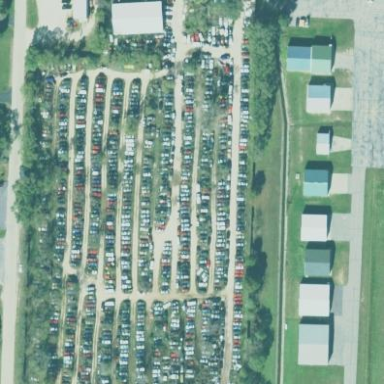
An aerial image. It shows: Industrial area designated as auto wrecker yard.